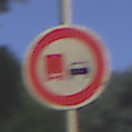
Verkehrszeichen: UeberholverbotKraftfahrzeuge
Umgebung: Outdoor, Nature
Tageszeit: Midday
Wetter: Clear
Licht: Natural
Jahreszeit: Summer
Kontrast: HighContrast